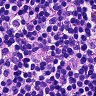
Metastatic tissue present: no